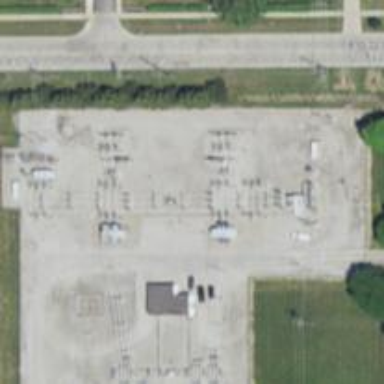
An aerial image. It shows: Switch used for power control.